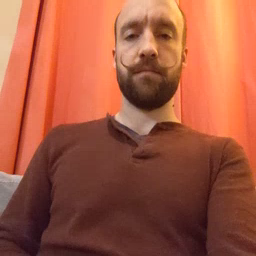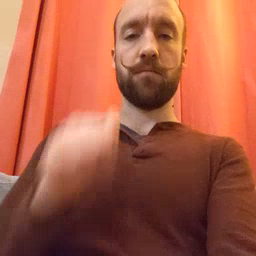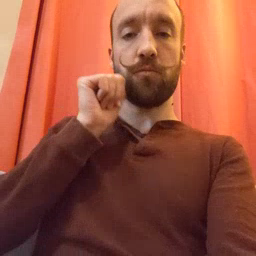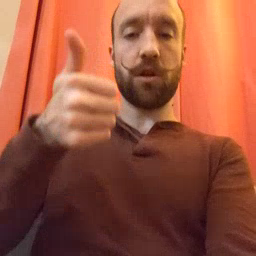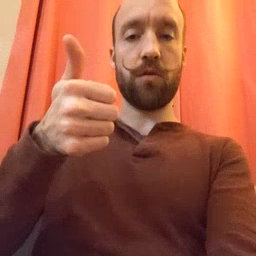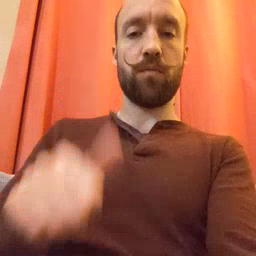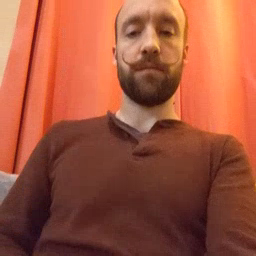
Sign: tomorrow